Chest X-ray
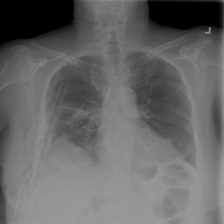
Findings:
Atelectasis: negative
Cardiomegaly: negative
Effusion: negative
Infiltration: negative
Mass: negative
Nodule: negative
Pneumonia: negative
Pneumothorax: positive
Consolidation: negative
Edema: negative
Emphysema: negative
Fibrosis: negative
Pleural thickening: negative
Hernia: negative